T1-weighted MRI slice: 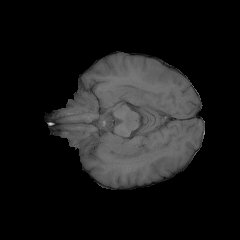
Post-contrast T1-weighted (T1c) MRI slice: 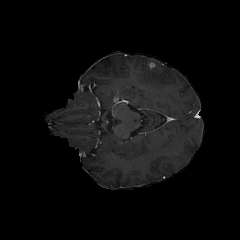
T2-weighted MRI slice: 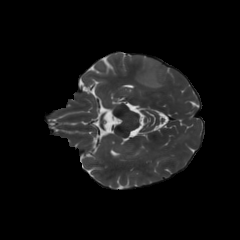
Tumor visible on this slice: yes